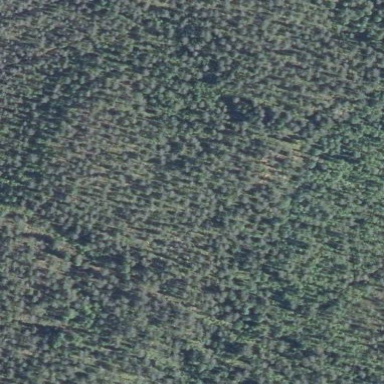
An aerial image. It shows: Woodland with needle-leaved trees.